Question: I met this problem when saving file with Go extension in VSCode
'''
Header must provide a Content-Length property.
'''
So it loading forever.
Can anyone help me fix this? Thank you so much.

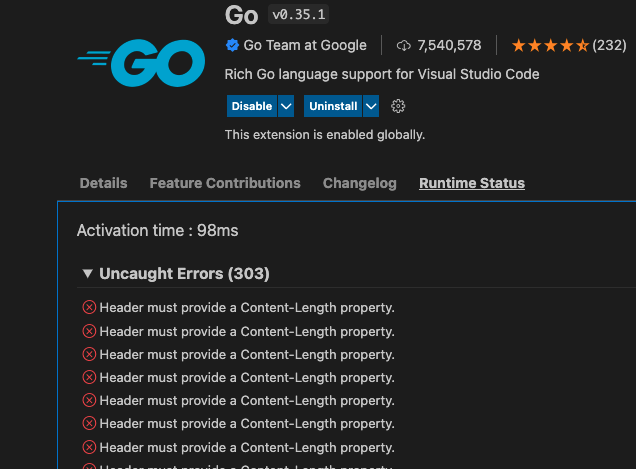
Answer: The maintainer for the extension provided a list of troubleshoot methods, please try it and if any of it fixed your problem please post it and share with the community.
<URL>
UPDATE: Install/Update Tools is the solution despite being on the latest version. It make still be necessary to run this